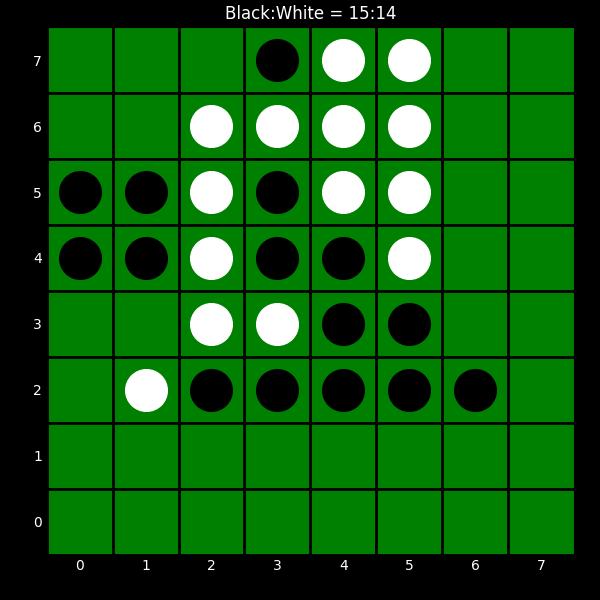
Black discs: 15
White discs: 14